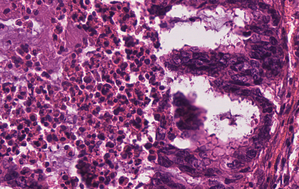
Tumor epithelial tissue: yes
Tumor-associated stroma tissue: yes
Normal tissue: no